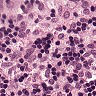
Metastatic tissue present: no